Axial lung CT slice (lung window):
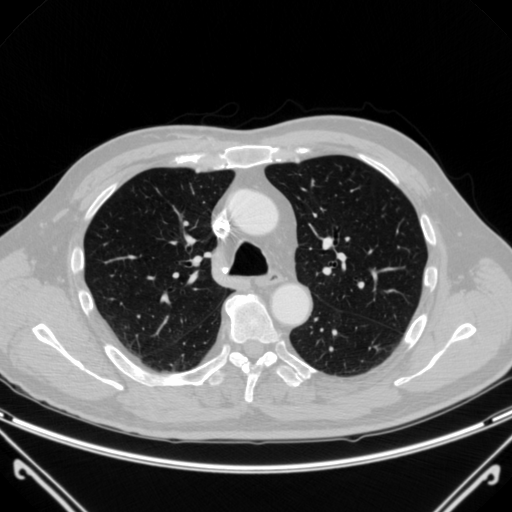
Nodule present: no